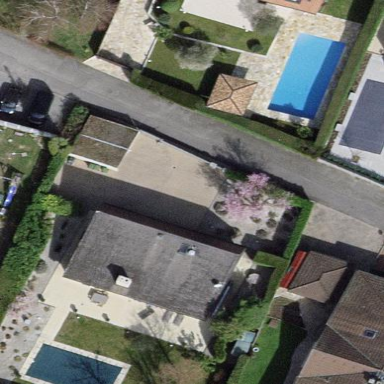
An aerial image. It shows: Garden surrounded by fence.